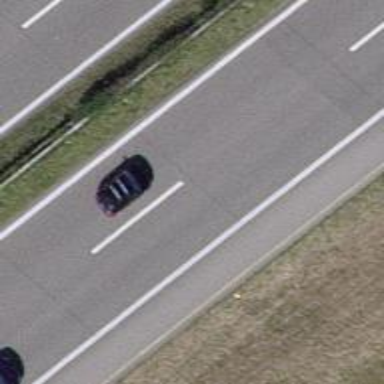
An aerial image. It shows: View of motorway.